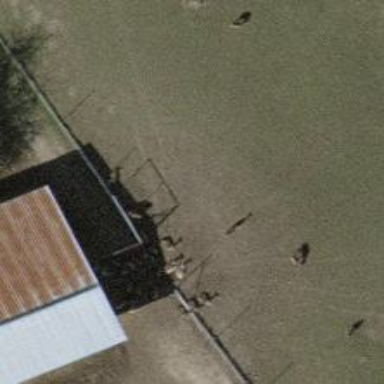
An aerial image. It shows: Fence.